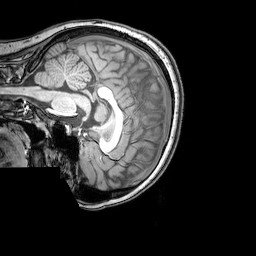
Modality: T1w
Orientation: sagittal
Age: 22
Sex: female
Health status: healthy
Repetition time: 0.081 s
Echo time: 0.037 s